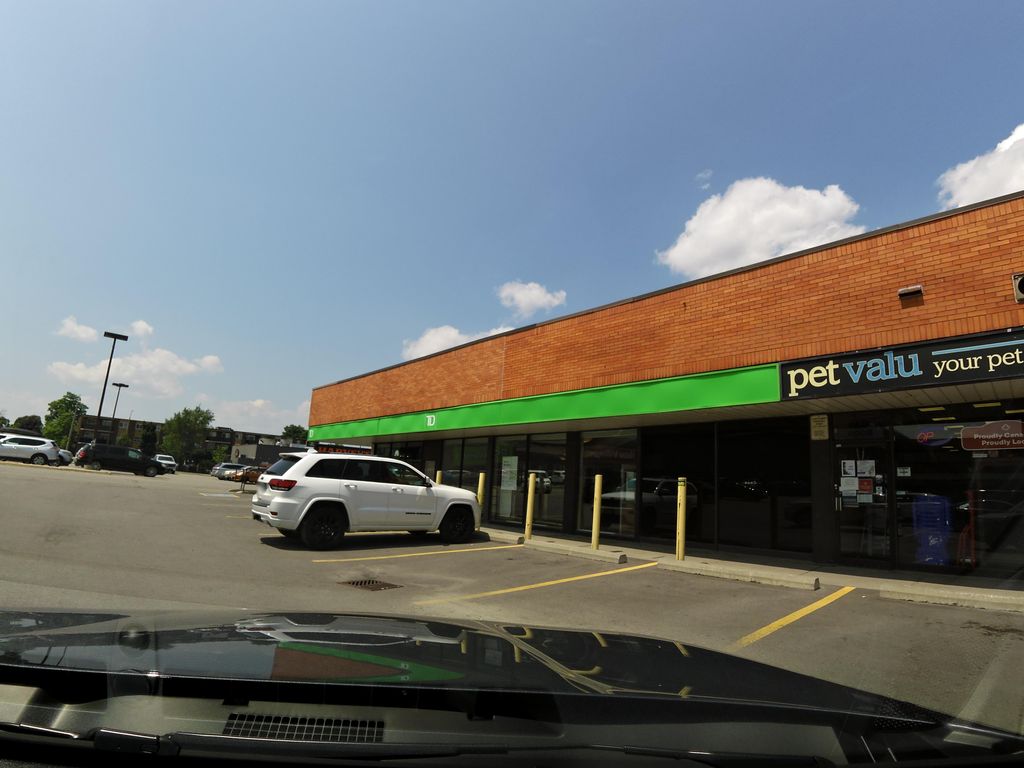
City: hamilton